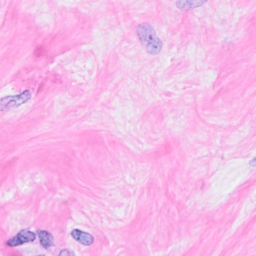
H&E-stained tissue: Breast